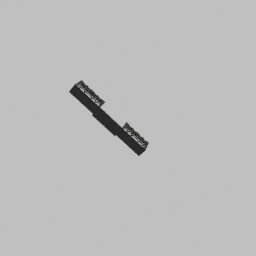
Label: architecture